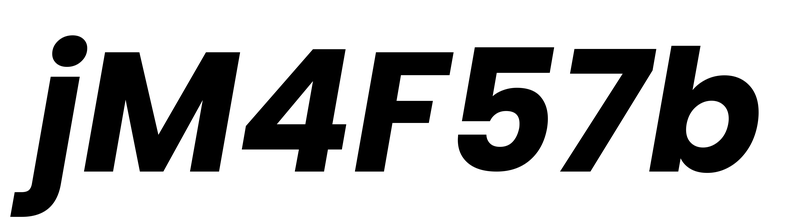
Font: Poppins-BoldItalic